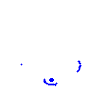
Particle: proton